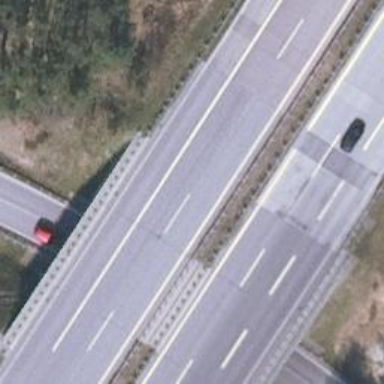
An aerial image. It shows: Asphalt motorway.